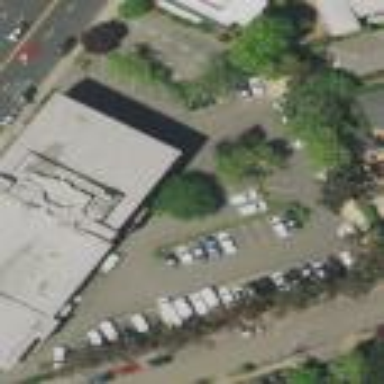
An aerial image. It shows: Parking area with surface.